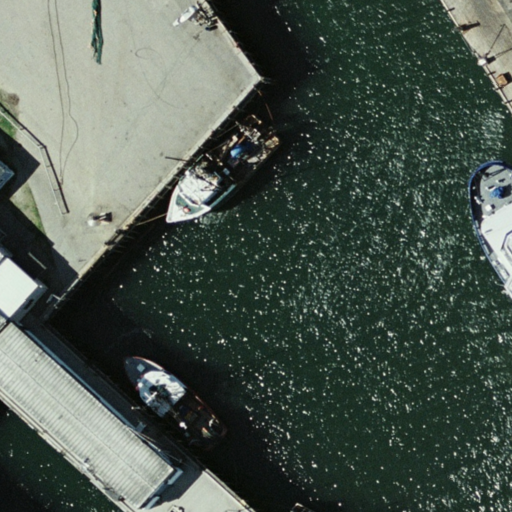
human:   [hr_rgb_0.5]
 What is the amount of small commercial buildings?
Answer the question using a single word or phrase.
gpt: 0

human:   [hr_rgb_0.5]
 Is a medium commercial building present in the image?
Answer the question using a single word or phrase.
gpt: no

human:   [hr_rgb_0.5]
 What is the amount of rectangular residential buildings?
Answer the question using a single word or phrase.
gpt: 2

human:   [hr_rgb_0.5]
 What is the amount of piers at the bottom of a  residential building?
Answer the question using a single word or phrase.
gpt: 0

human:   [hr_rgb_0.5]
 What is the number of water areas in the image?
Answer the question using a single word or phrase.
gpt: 0

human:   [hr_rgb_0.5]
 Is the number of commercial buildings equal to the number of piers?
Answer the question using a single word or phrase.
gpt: no

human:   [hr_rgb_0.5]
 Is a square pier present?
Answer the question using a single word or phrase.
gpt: no

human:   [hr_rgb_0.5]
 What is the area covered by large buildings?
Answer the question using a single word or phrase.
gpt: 0m2

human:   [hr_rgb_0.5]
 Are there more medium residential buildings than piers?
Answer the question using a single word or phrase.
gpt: no

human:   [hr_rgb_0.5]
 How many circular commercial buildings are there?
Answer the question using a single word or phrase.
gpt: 0

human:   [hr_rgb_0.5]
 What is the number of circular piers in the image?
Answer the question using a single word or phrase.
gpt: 0

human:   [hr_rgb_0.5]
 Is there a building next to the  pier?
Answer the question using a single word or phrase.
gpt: yes

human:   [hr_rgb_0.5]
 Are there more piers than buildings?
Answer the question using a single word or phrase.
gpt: no

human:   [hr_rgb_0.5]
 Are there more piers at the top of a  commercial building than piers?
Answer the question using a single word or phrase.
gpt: no

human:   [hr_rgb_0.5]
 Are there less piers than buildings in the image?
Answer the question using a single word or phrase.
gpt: yes

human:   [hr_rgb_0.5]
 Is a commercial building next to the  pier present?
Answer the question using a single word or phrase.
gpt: no

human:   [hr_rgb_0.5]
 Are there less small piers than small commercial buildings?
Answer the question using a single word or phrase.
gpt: no

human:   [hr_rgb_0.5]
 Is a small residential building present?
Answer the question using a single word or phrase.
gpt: yes

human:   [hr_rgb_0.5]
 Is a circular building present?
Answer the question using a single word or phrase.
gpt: no

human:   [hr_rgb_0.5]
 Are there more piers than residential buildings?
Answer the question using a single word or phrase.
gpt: no

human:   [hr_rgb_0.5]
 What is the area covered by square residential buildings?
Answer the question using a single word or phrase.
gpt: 0m2

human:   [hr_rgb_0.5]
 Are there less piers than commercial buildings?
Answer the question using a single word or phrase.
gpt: no

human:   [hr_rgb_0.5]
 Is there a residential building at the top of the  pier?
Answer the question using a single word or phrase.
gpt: no

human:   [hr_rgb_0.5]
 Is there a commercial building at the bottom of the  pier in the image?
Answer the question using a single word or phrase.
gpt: no

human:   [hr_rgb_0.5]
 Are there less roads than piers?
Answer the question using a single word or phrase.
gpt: yes

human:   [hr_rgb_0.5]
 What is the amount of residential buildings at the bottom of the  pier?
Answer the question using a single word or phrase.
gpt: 2

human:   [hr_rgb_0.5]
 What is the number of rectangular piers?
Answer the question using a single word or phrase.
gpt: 1

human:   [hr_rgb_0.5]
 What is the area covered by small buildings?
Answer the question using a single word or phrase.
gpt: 2m2

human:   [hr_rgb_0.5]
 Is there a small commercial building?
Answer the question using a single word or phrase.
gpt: no

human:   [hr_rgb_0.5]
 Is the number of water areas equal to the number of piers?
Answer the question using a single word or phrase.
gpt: no

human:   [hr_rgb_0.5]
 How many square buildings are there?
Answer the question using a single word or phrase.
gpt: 0

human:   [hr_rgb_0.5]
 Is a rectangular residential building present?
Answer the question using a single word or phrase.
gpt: yes

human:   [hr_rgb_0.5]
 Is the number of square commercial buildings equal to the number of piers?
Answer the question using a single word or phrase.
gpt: no

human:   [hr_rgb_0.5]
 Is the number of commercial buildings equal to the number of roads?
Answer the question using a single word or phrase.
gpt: yes

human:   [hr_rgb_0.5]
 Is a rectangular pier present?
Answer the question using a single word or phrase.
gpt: yes

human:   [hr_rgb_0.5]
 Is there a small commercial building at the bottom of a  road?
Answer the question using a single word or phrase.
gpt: no